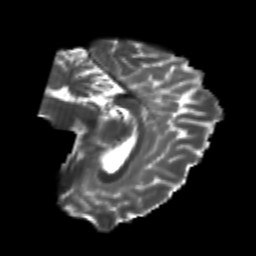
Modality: T2w
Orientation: sagittal
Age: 19
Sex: female
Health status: healthy
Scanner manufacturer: philips
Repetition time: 7.389 s
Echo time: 0.08599 s